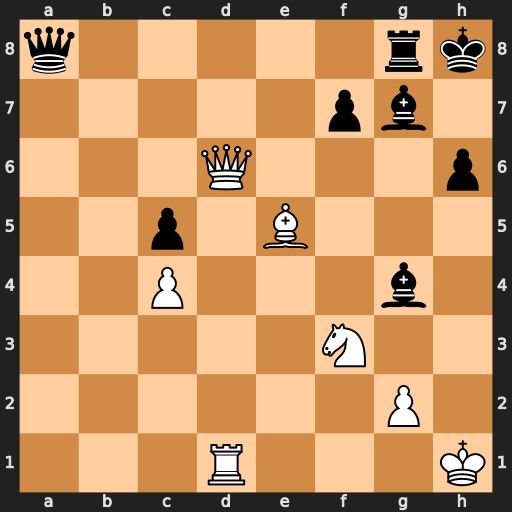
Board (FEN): q5rk/5pb1/3Q3p/2p1B3/2P3b1/5N2/6P1/3R3K
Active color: w
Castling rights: -
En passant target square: -
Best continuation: Qxh6#